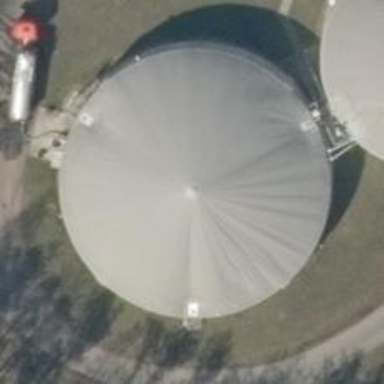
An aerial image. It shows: Storage tank with man-made structure.